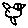
Label: bird